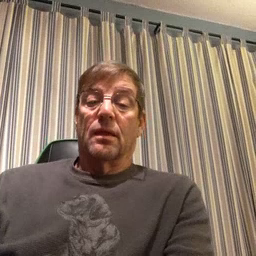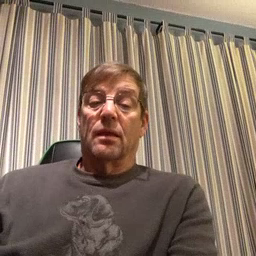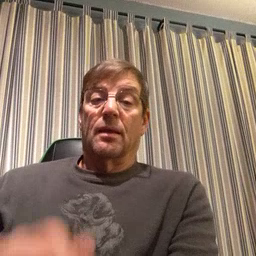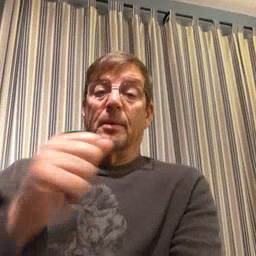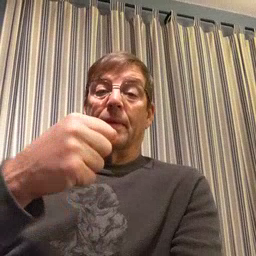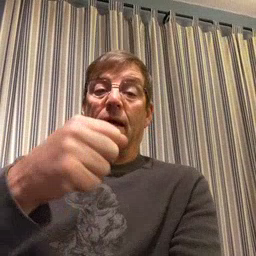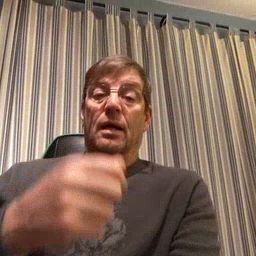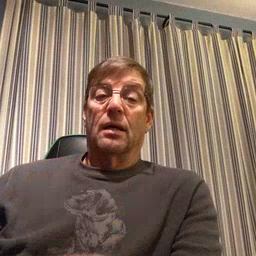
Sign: make